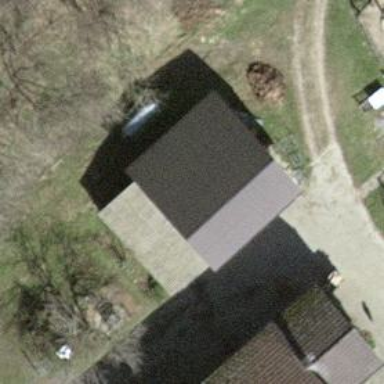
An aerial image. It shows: Shed.